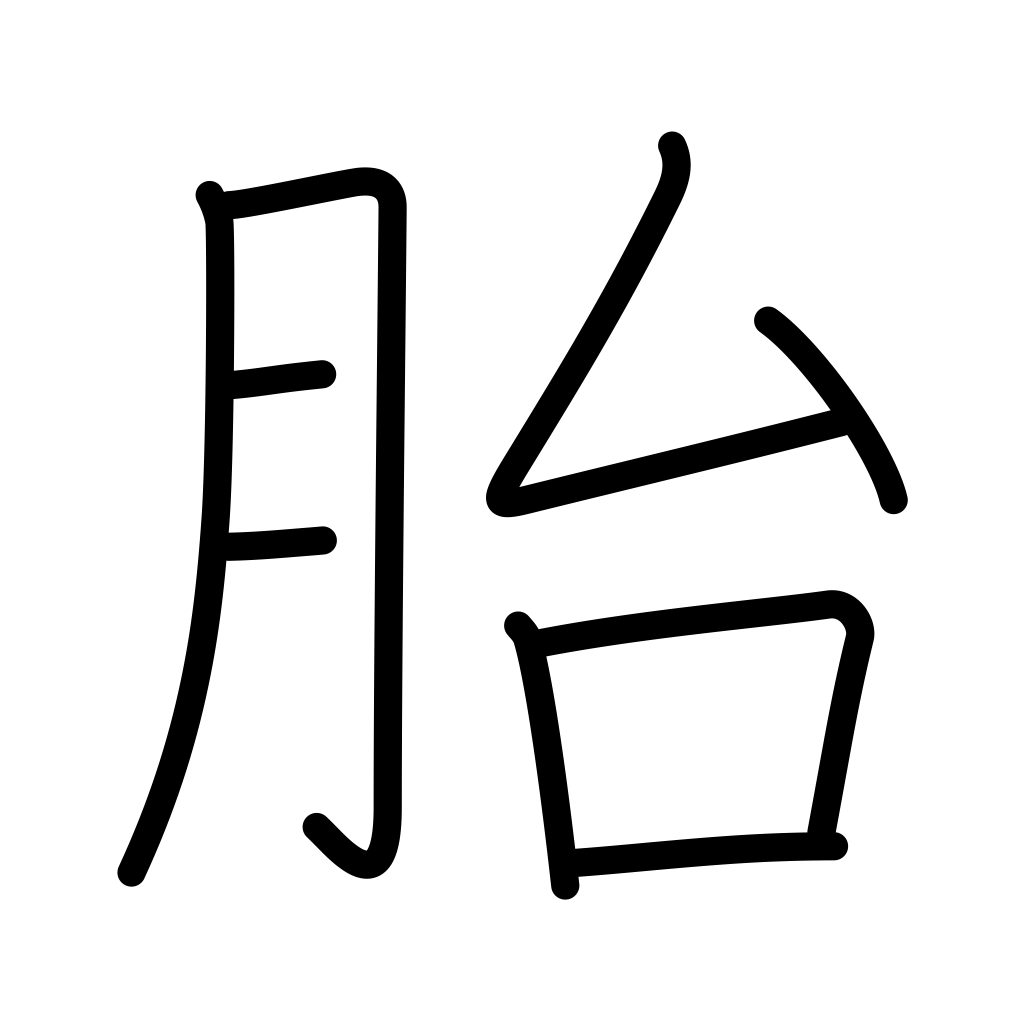
Meaning: womb, uterus